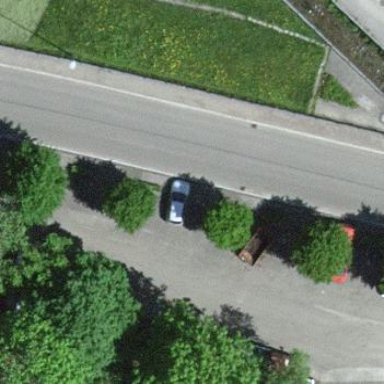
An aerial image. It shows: Parking area with surface.